Interaction volume radius: 10 \u00c5
Interaction volume height: 15 \u00c5
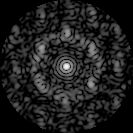
Disorder parameter: 0.6782